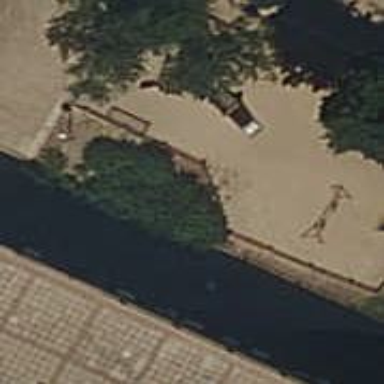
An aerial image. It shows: Playground area for leisure land.